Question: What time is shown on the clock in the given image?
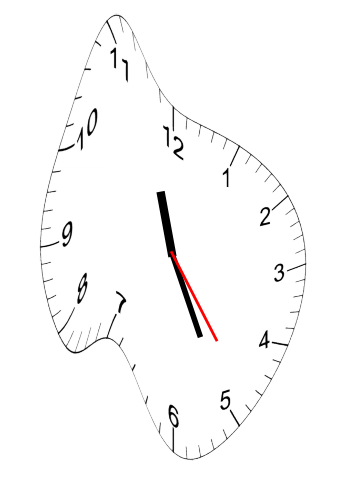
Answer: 11:25:24